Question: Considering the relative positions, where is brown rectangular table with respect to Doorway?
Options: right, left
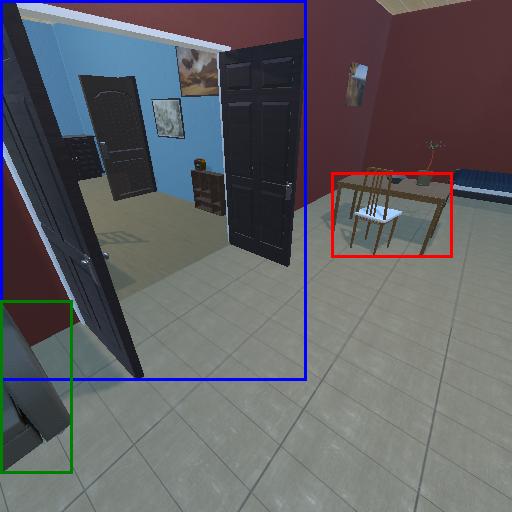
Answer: right